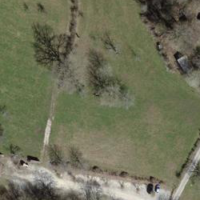
EUNIS habitat code: 52
Species observed at this site:
Chorthippus biguttulus
Nemobius sylvestris